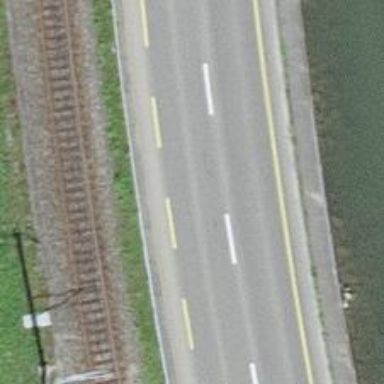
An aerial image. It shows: Primary road with asphalt surface and designated cycle lane.